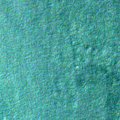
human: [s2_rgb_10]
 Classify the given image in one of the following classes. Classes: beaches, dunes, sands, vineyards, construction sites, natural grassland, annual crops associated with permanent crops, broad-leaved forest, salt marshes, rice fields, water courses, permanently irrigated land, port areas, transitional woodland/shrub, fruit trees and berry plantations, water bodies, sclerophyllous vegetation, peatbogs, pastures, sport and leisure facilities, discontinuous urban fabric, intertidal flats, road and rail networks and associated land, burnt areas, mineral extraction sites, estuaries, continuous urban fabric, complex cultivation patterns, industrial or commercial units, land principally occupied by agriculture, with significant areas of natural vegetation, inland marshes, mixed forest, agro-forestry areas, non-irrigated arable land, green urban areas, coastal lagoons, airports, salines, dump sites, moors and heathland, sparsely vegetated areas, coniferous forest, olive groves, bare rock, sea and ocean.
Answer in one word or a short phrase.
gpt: sea and ocean